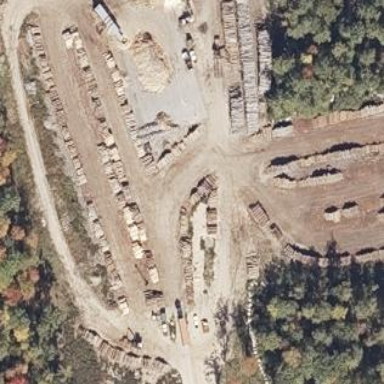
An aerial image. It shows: Industrial area dedicated to logging.